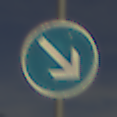
Verkehrszeichen: VorgeschriebeneVorbeifahrtRechts
Umgebung: Outdoor, Suburban
Tageszeit: MorningAfternoon
Wetter: PartlyCloudy
Licht: Natural
Jahreszeit: NotSpecified
Kontrast: HighContrast